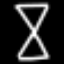
Label: hourglass